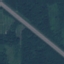
Land use / land cover class: Highway